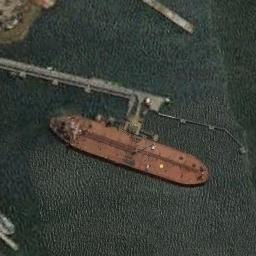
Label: ship